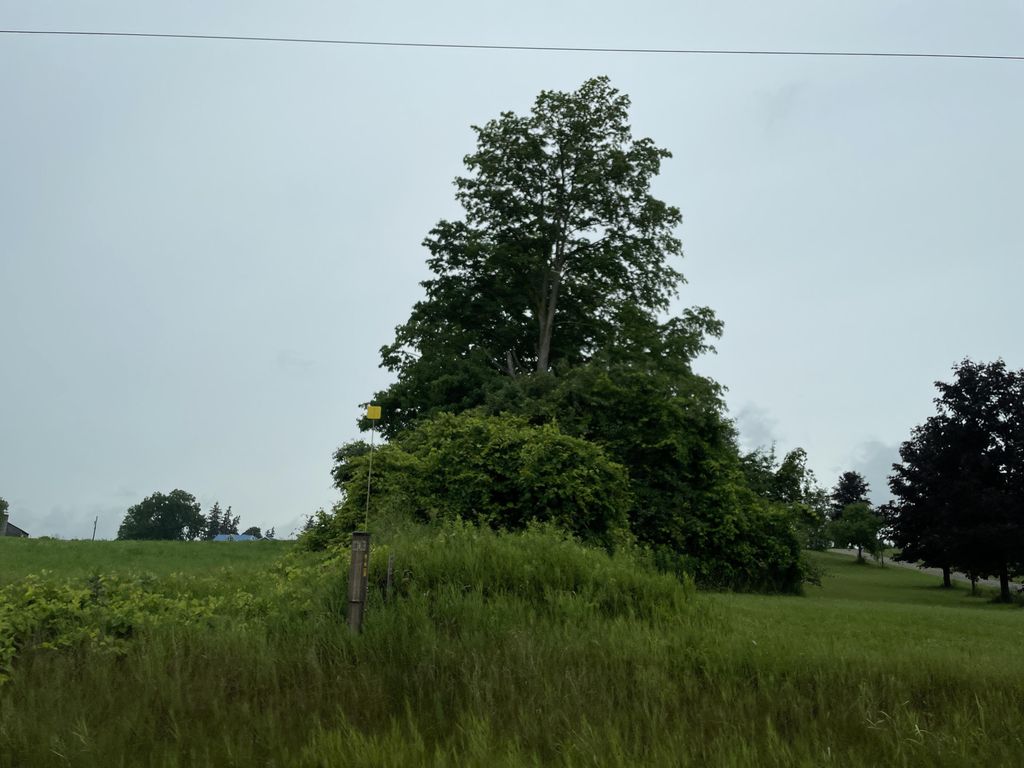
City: kitchener-waterloo